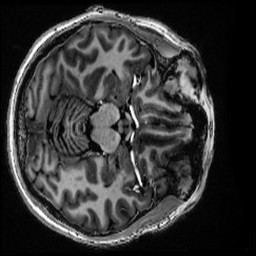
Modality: MP2RAGE
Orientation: axial
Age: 26
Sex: female
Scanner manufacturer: siemens
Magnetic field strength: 6.98 T
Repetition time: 6 s
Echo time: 0.00283 s